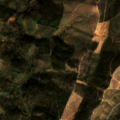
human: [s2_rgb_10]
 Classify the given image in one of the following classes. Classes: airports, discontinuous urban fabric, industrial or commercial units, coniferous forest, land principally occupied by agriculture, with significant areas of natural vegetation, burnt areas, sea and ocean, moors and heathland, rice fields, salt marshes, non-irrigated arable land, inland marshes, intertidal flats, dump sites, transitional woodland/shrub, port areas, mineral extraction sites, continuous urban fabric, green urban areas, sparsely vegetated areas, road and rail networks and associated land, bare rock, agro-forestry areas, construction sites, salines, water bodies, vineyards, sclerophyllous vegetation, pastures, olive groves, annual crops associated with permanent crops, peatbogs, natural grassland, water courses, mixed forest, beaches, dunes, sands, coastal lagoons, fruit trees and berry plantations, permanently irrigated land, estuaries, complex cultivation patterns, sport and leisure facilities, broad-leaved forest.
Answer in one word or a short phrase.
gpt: vineyards, olive groves, broad-leaved forest, transitional woodland/shrub